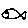
Label: fish